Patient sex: M
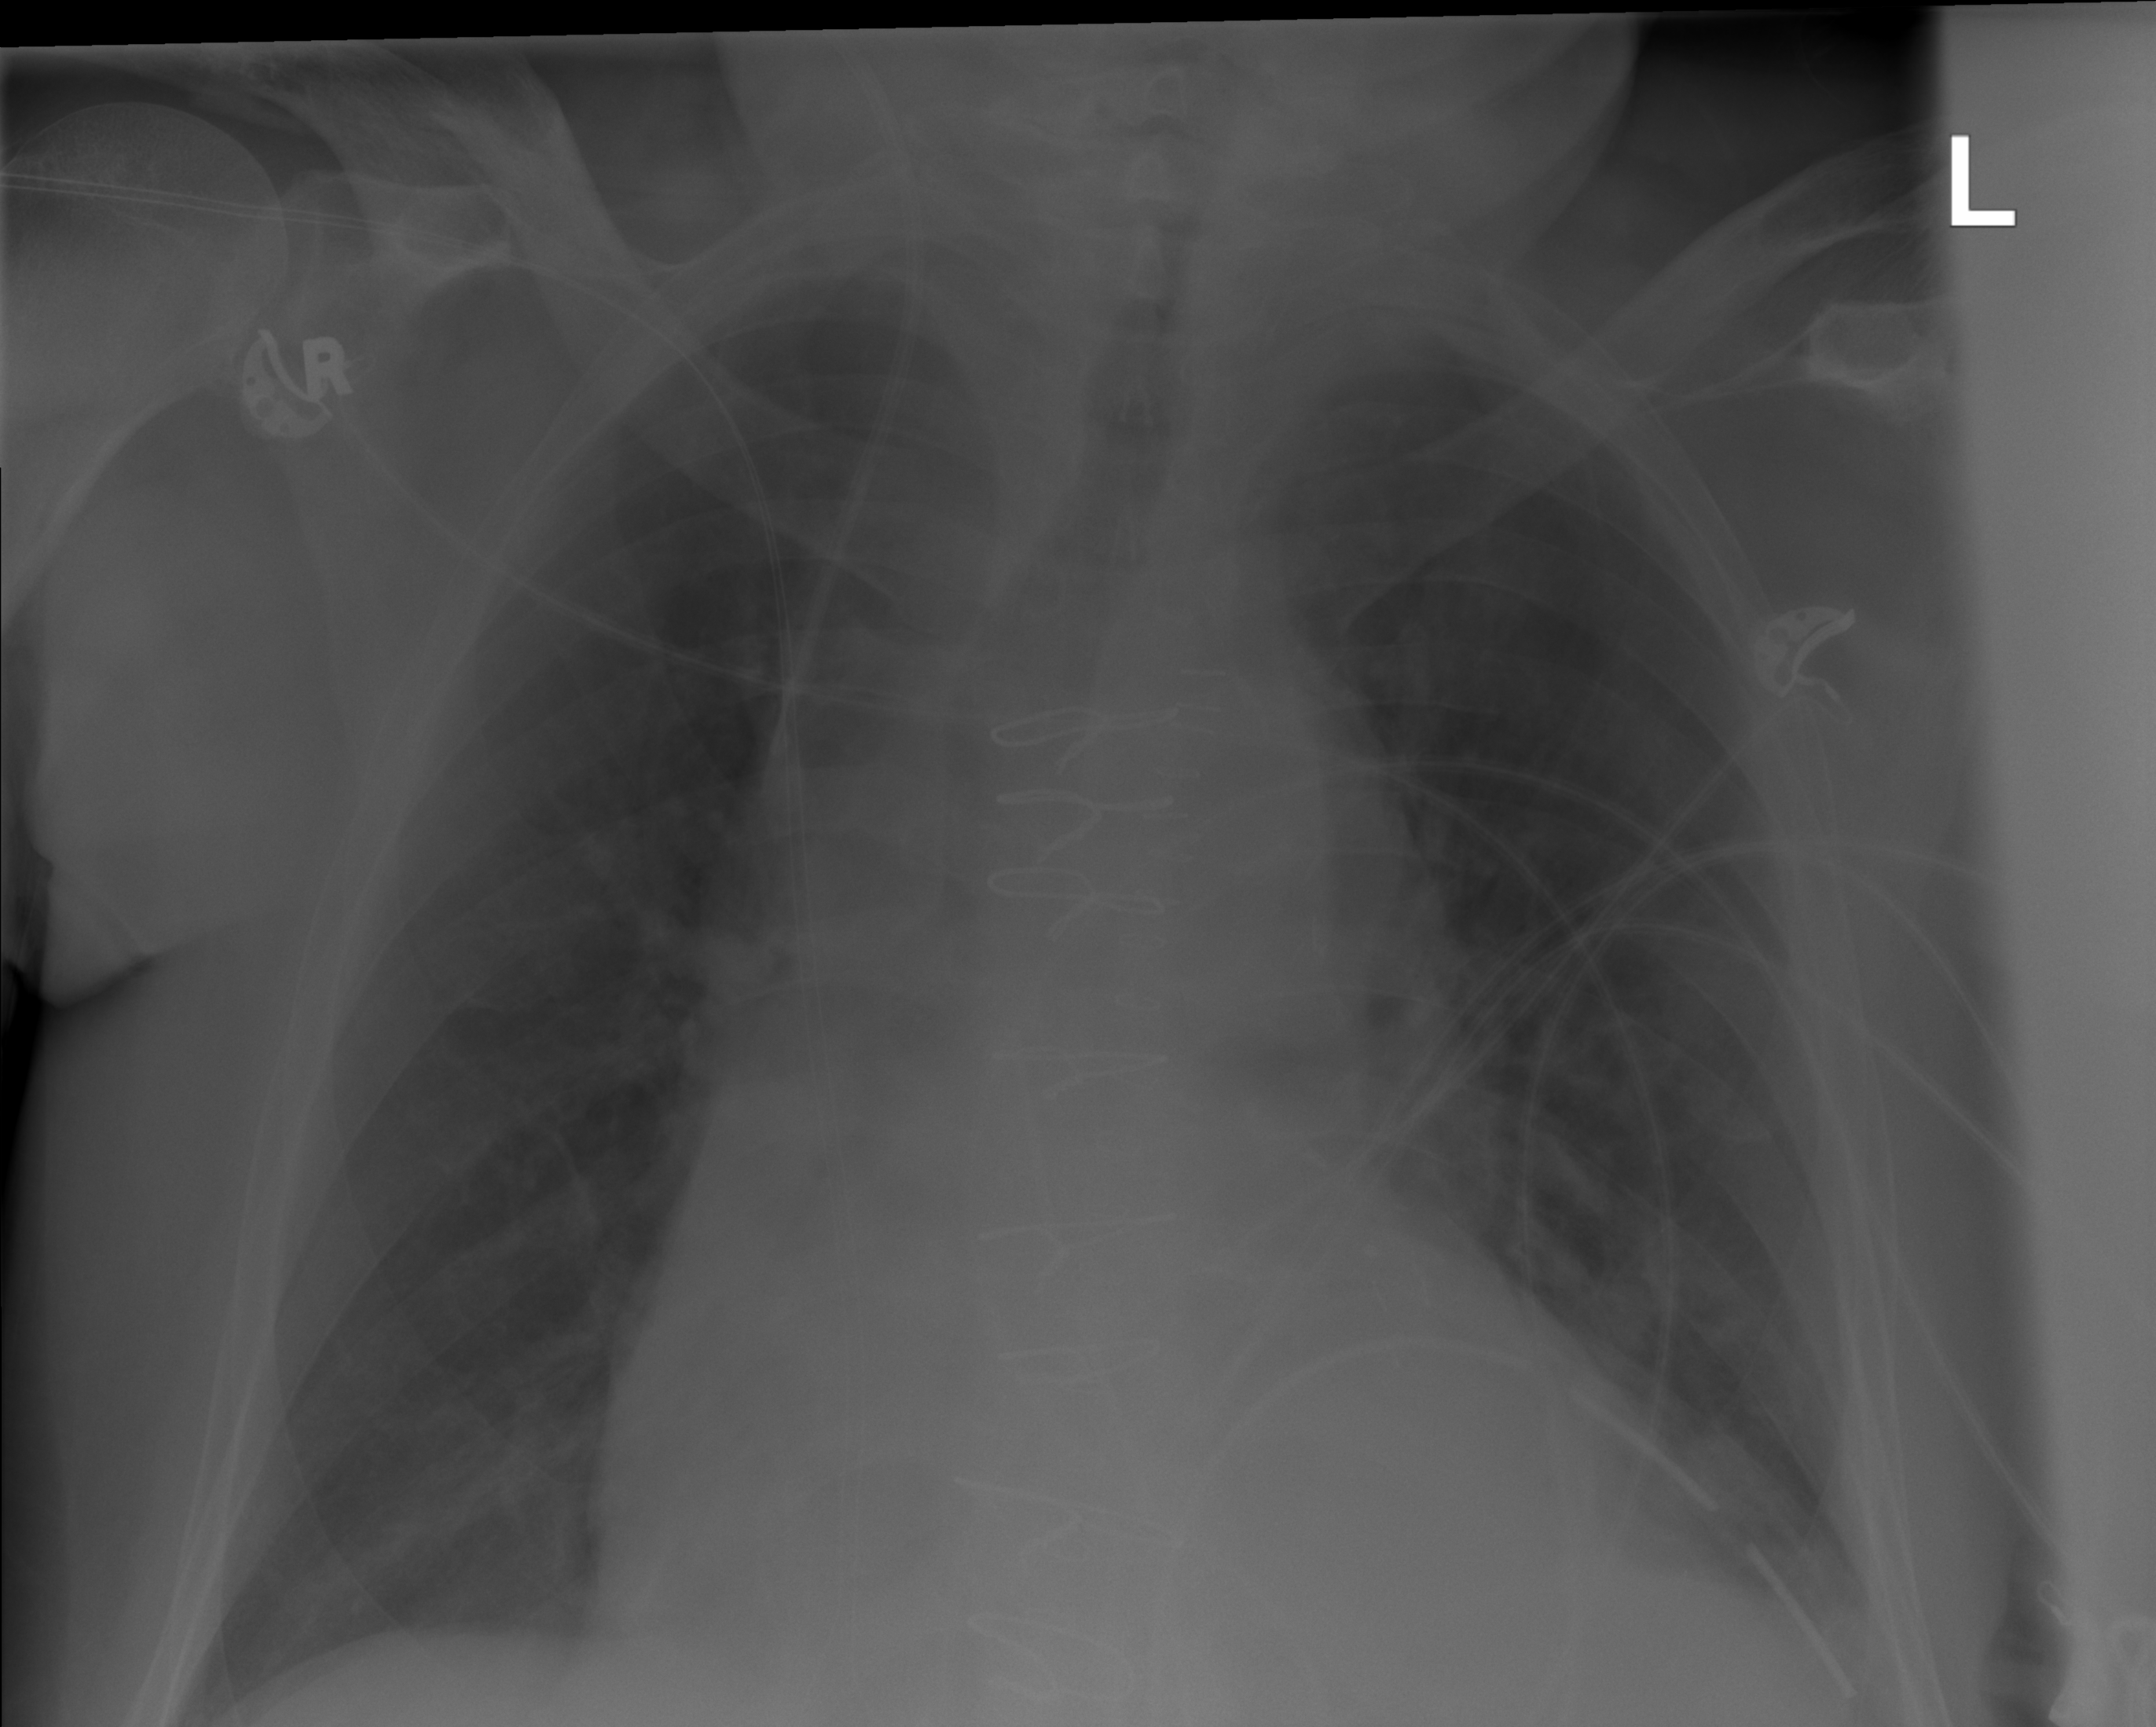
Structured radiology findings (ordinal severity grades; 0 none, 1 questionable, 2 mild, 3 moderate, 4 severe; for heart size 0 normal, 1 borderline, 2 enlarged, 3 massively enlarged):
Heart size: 2
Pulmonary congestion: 0
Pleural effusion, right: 0
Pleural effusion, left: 0
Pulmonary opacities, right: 0
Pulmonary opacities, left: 0
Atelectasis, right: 2
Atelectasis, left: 2